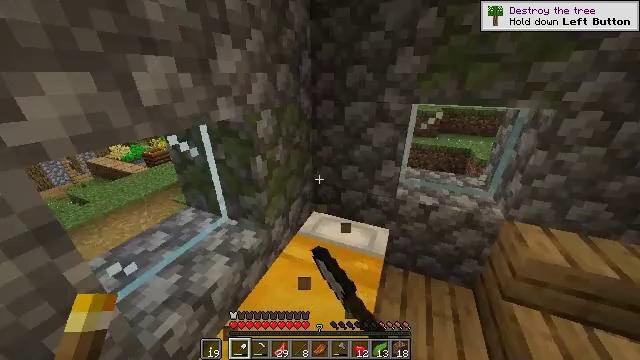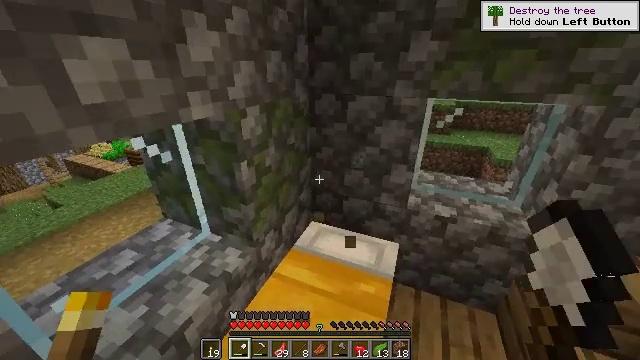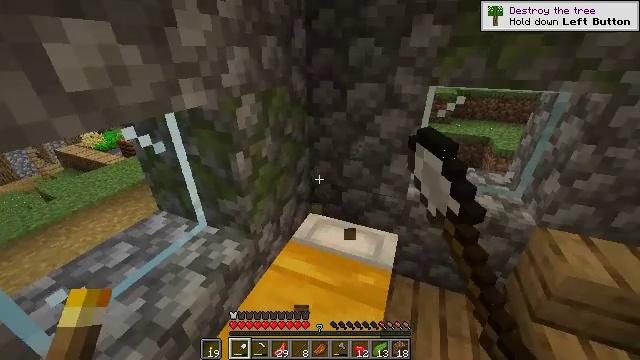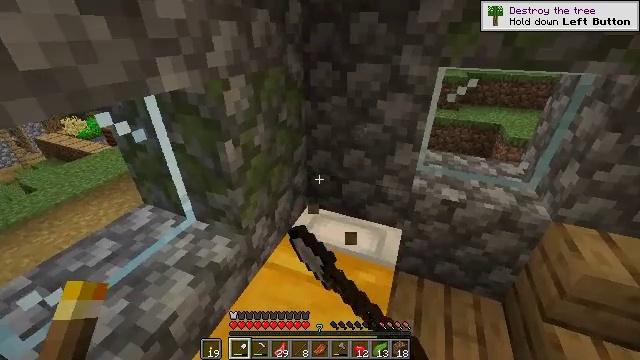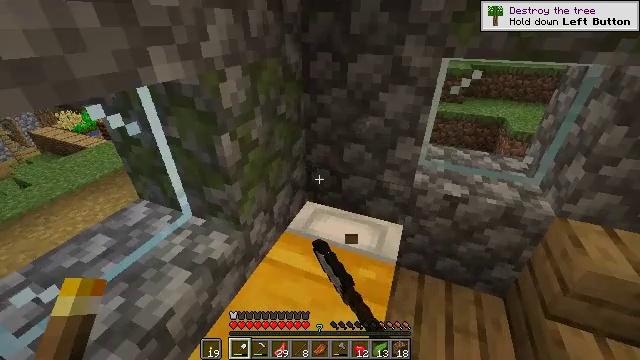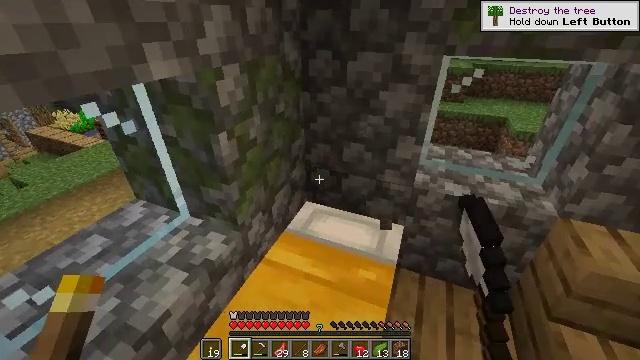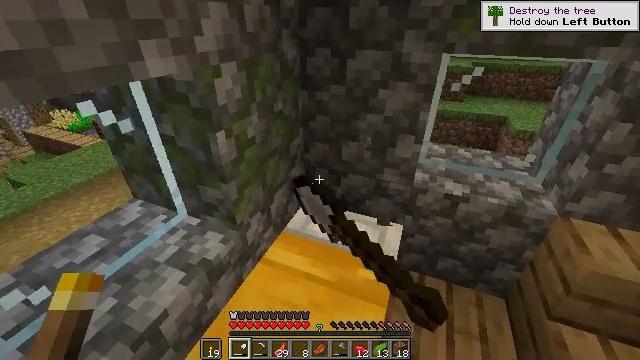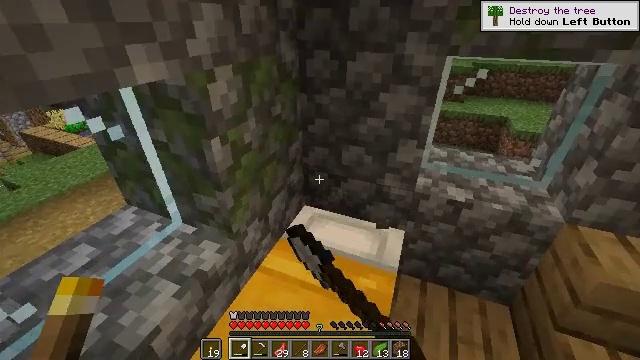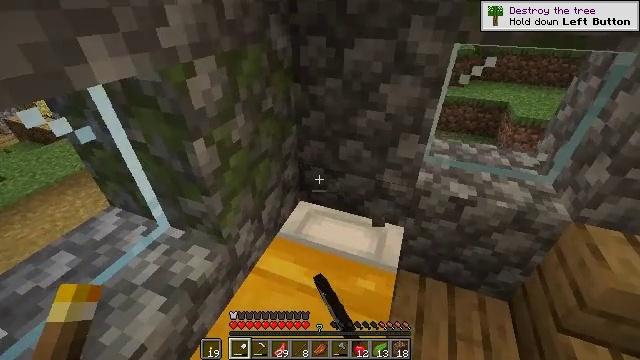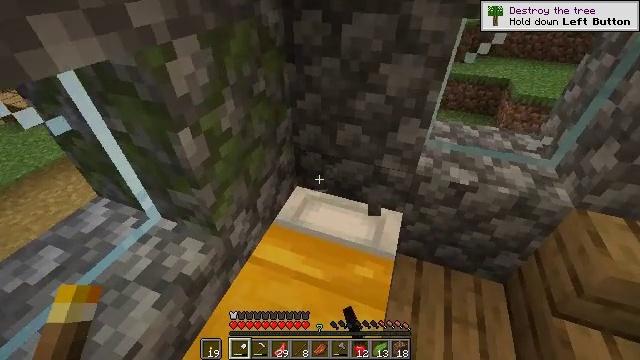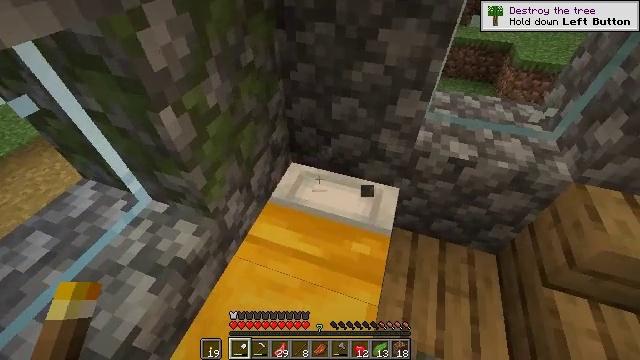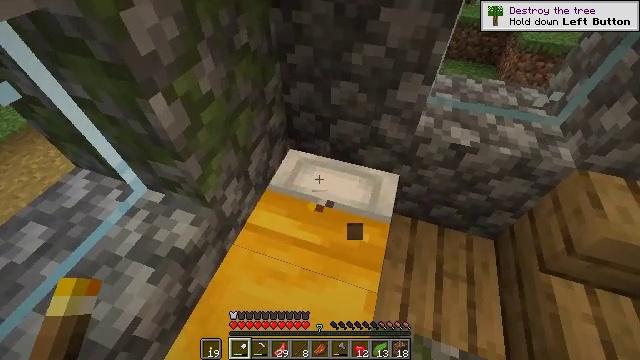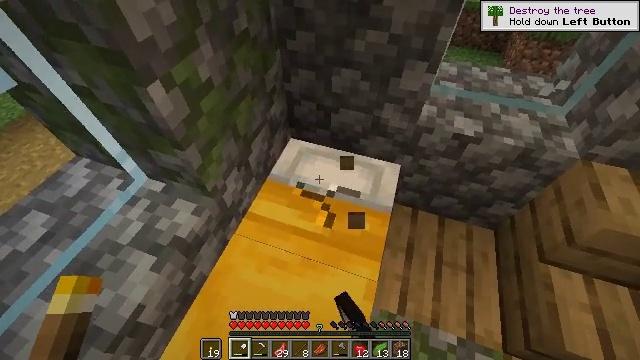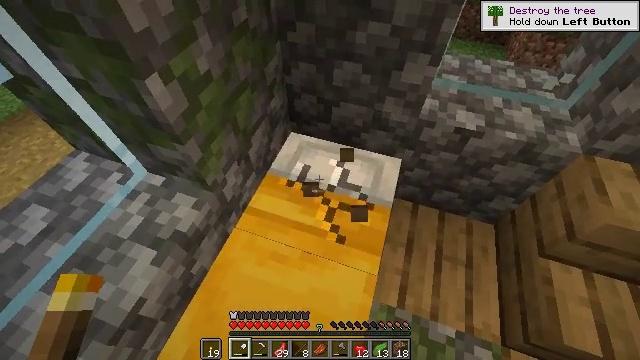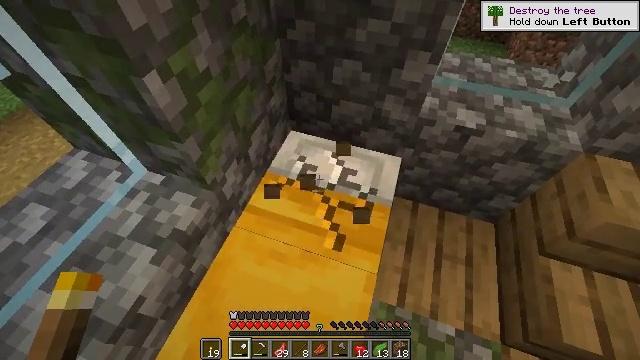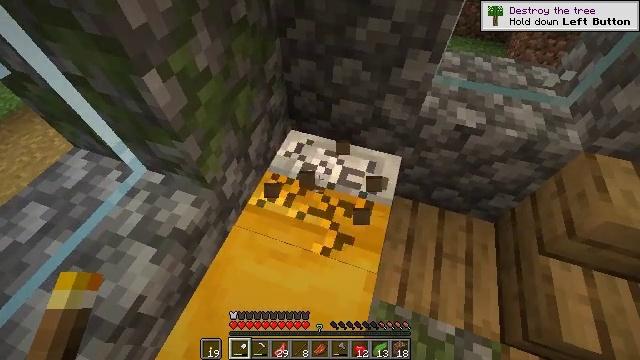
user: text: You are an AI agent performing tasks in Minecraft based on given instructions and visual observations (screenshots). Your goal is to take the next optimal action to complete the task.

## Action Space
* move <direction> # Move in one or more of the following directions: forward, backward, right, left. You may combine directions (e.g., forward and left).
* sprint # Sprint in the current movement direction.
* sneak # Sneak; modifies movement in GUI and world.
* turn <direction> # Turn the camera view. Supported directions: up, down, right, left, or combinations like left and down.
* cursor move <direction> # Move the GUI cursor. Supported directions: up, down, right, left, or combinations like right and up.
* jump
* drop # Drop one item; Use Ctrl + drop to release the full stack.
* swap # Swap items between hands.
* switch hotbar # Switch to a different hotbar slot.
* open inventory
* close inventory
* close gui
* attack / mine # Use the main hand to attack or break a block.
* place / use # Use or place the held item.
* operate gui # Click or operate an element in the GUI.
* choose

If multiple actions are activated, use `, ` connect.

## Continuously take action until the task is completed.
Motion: motion action
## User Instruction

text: Gather the yellow bed by attacking it.
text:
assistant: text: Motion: attack / mine
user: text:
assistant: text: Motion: turn down, attack / mine
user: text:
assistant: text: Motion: turn down, attack / mine
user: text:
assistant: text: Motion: turn down, attack / mine
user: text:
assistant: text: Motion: attack / mine
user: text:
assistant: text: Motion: attack / mine
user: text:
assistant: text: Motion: move forward, attack / mine
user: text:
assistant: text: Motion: move forward, turn down
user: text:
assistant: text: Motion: turn down
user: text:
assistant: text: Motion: turn right and down
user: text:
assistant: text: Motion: turn down, attack / mine
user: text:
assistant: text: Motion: turn down, attack / mine
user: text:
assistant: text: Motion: turn down, attack / mine
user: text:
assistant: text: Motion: attack / mine
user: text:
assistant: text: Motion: attack / mine
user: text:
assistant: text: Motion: attack / mine
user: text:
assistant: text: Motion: attack / mine
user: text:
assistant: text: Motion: attack / mine
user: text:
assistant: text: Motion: attack / mine
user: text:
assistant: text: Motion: attack / mine
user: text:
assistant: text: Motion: attack / mine
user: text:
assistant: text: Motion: attack / mine
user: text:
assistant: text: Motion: move forward, turn right and up
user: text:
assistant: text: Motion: move forward
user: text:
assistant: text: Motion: move forward
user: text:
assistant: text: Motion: move forward, turn right
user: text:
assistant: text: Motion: move forward, turn right
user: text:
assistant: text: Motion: move forward, turn right
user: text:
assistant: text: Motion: move forward, sprint, turn right
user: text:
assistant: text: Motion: move forward, sprint, turn right and up